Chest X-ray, AP view. Patient: 30 years old, sex M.
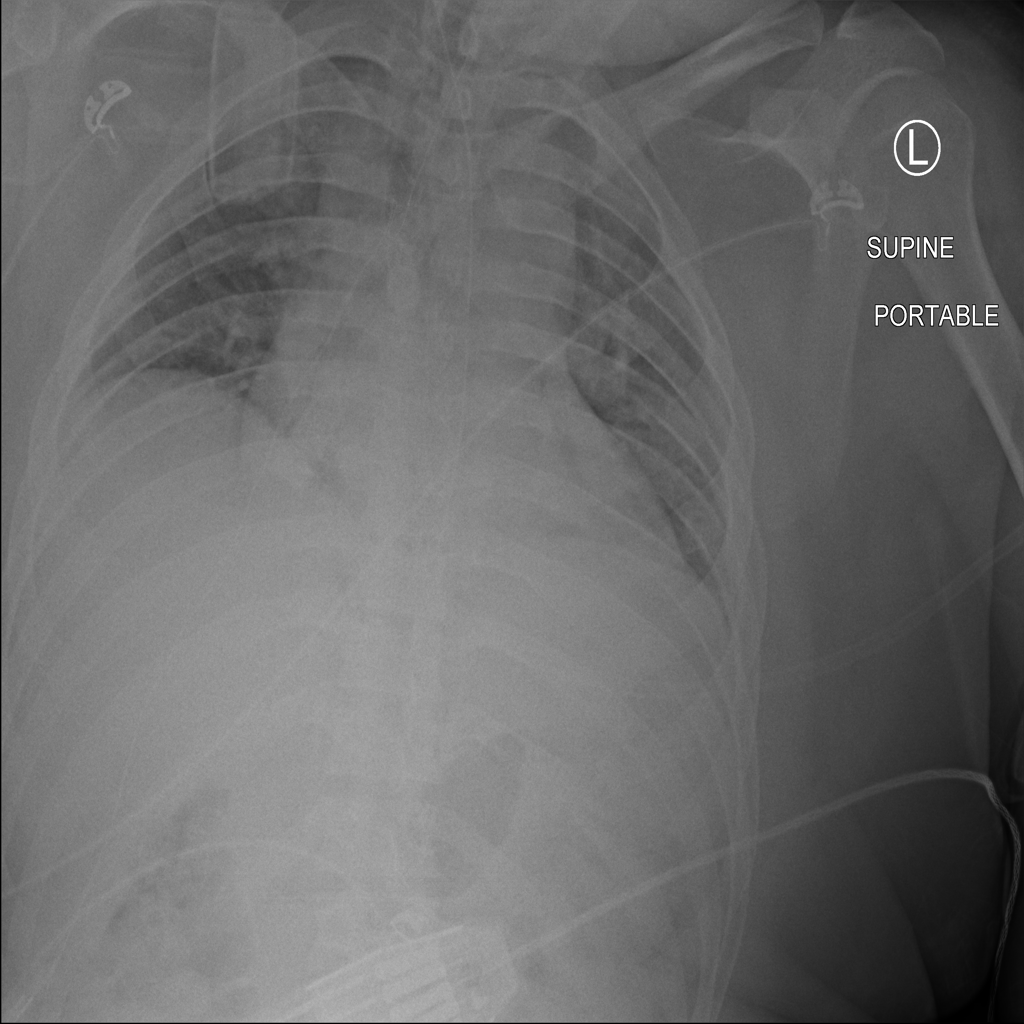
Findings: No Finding